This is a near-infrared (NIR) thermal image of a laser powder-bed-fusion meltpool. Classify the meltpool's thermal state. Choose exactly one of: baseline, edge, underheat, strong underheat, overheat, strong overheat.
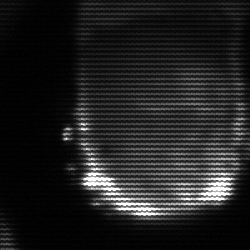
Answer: baseline